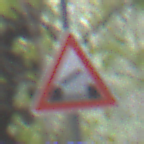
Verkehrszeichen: BeweglicheBruecke
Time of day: SunriseSunset
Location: Outdoor (Nature)
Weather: NotSpecified
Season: Autumn
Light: Natural